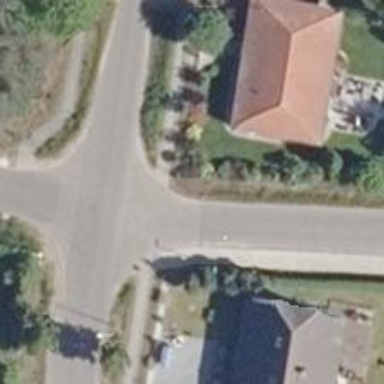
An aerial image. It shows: Residential road with asphalt surface. Sidewalk is present on the left side.